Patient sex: F
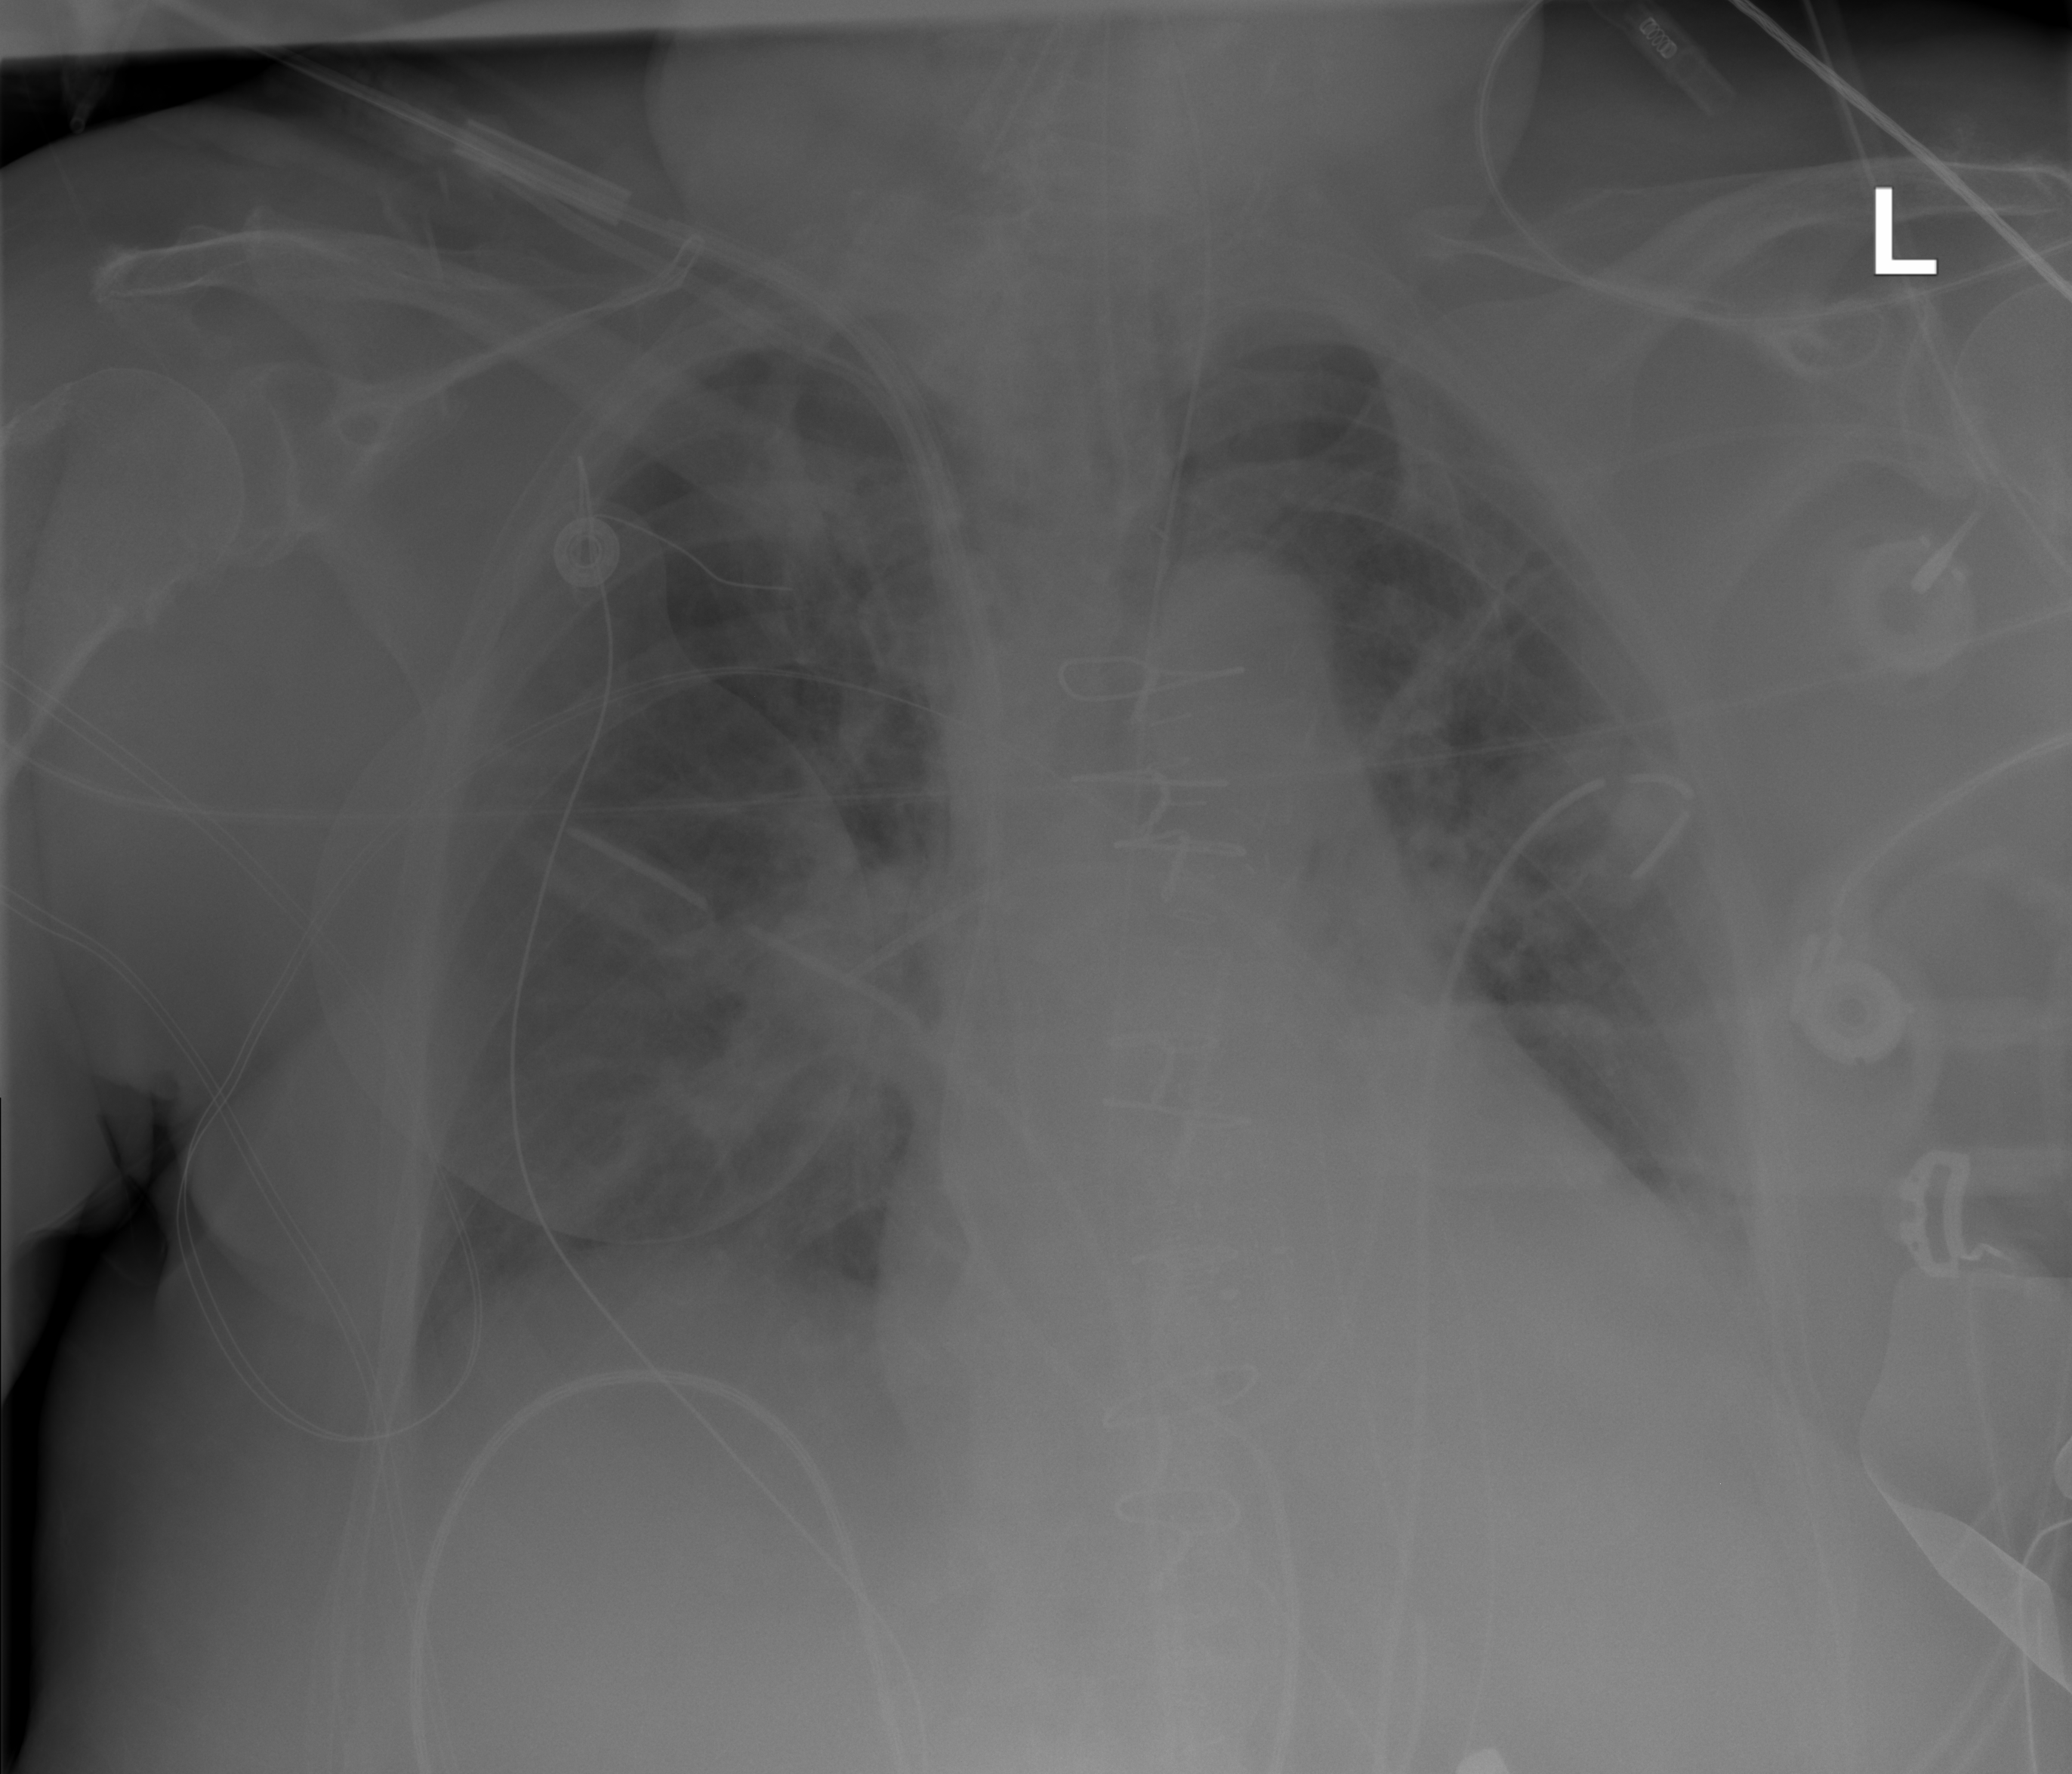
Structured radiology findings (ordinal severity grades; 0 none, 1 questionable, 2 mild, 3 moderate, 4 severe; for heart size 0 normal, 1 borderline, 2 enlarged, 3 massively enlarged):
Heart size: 2
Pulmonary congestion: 3
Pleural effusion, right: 2
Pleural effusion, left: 2
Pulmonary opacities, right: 2
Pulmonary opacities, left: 2
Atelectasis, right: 2
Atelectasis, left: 2